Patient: sex M, age 55
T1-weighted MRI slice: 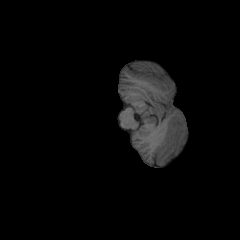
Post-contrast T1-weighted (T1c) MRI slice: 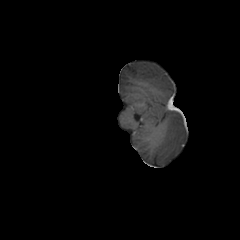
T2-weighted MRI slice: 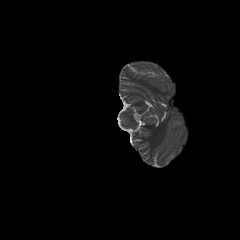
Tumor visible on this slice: no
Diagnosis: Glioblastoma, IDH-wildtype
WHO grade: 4